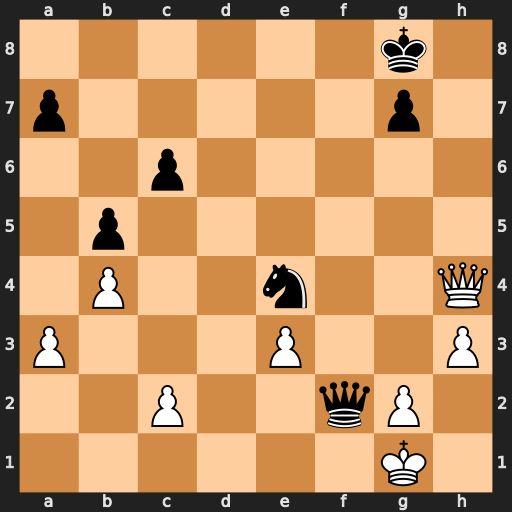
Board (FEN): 6k1/p5p1/2p5/1p6/1P2n2Q/P3P2P/2P2qP1/6K1
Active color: w
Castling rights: -
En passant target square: -
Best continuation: Qxf2 Nxf2 Kxf2